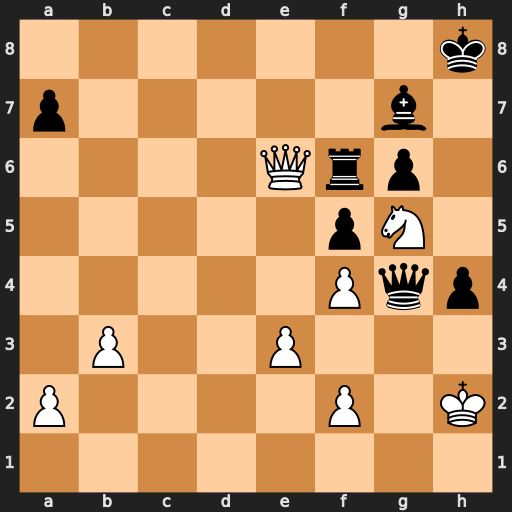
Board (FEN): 7k/p5b1/4Qrp1/5pN1/5Pqp/1P2P3/P4P1K/8
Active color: w
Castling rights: -
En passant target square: -
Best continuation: Qe8+ Bf8 Qd8 Qxg5 fxg5